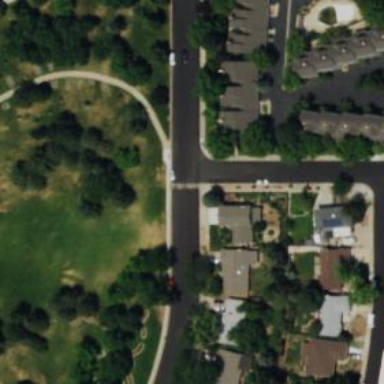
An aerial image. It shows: Residential road with asphalt surface and sidewalk on the left side.